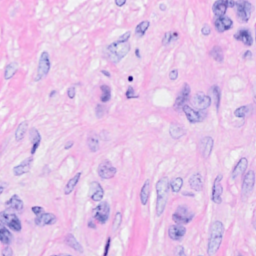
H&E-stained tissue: Breast